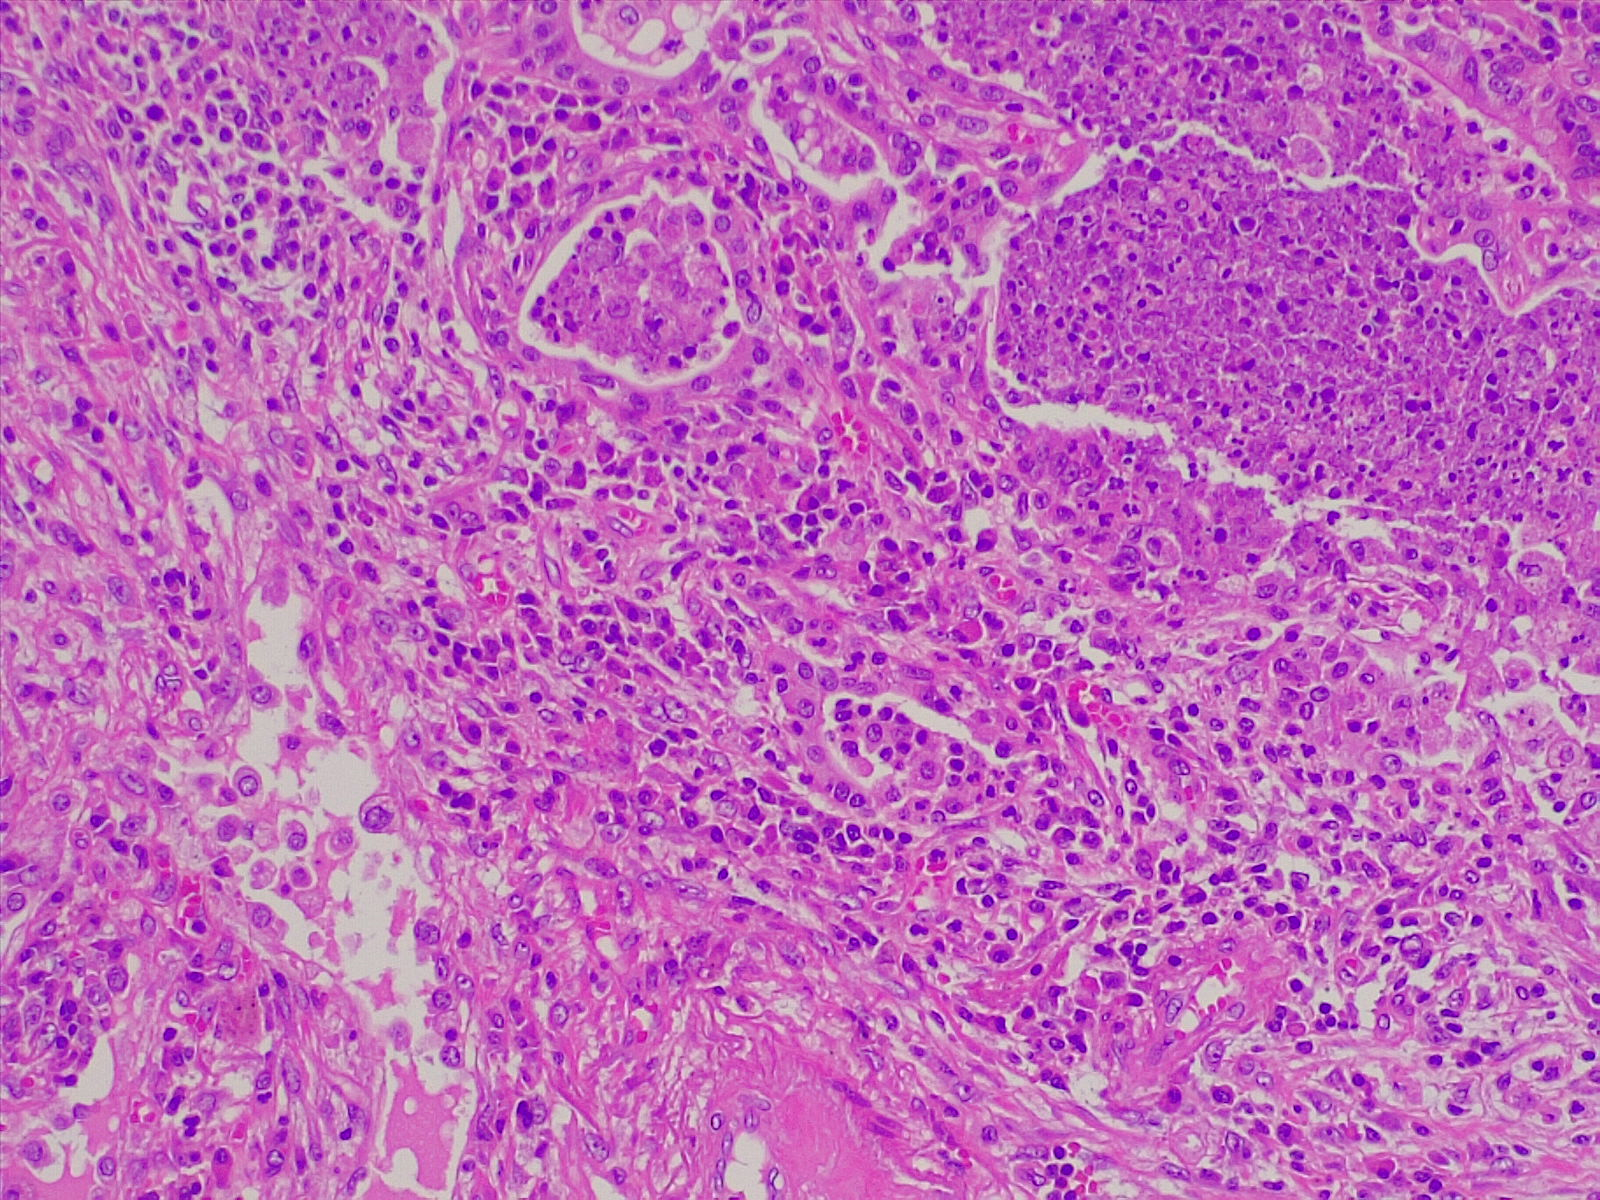
Label: normal lung tissue